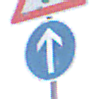
Verkehrszeichen: VorgeschriebeneFahrtrichtungGeradeaus
Zusatzzeichen oben: Lichtzeichenanlage
Umgebung: Outdoor, Suburban
Tageszeit: Midday
Wetter: Overcast
Licht: Natural
Jahreszeit: NotSpecified
Kontrast: LowContrast